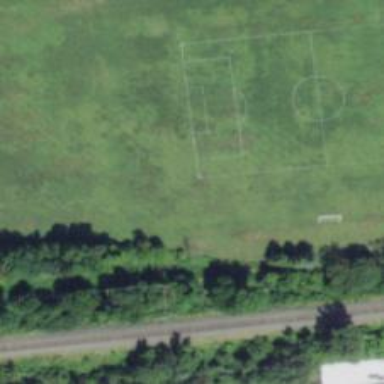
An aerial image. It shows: Soccer pitch for leisure land activities.